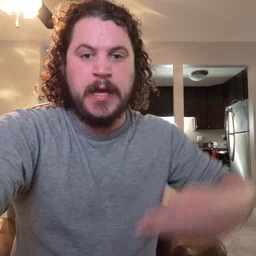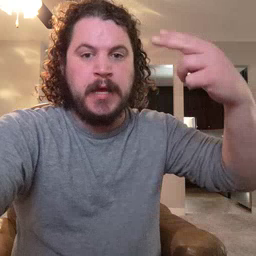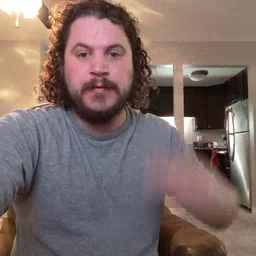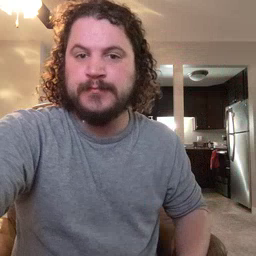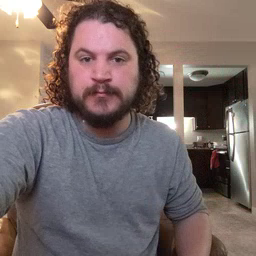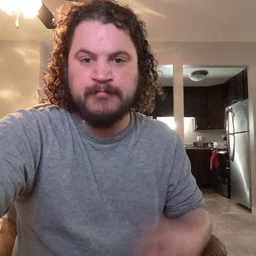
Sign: high